Question: I am presenting an 'UIImagePickerController' from a 'UITabBarController'.
'''
let imagePicker = UIImagePickerController()
imagePicker.delegate = self
imagePicker.sourceType = .Camera
imagePicker.allowsEditing = false
imagePicker.showsCameraControls = false
presentViewController(imagePicker, animated: true, completion: nil)
'''
I have explicitly set 'showsCameraControls' to false to put my custom overlay view on top of camera.But why there is a black space on the bottom?any helps?

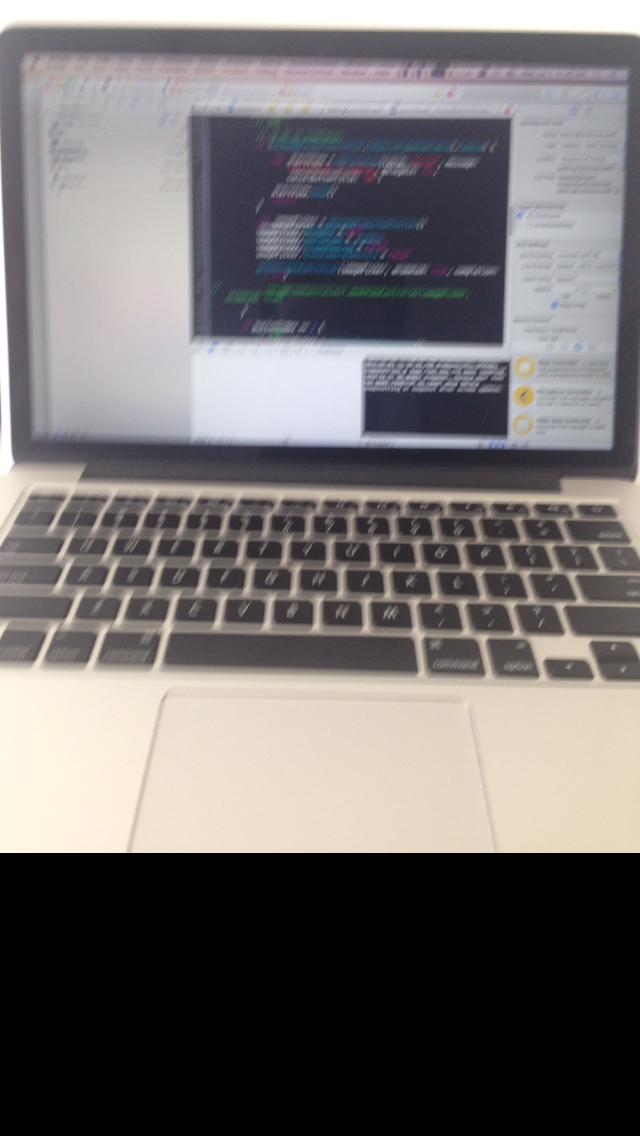
Answer: The camera aspect ratio is 4:3,you have to apply a transform scale so that you can get full screen
Swift
'''
let screenSize = UIScreen.mainScreen().bounds.size
let aspectRatio:CGFloat = 4.0/3.0
let scale = screenSize.height/screenSize.width * aspectRatio
self.imagePikerViewController.cameraViewTransform = CGAffineTransformMakeScale(scale, scale);
'''
Screen shot

Objective C
'''
CGSize screenSize = [[UIScreen mainScreen] bounds].size;
float aspectRatio = 4.0/3.0;
float scale = screenSize.height/screenSize.width * aspectRatio;
self.imagePikerViewController.cameraViewTransform = CGAffineTransformMakeScale(scale, scale);
'''